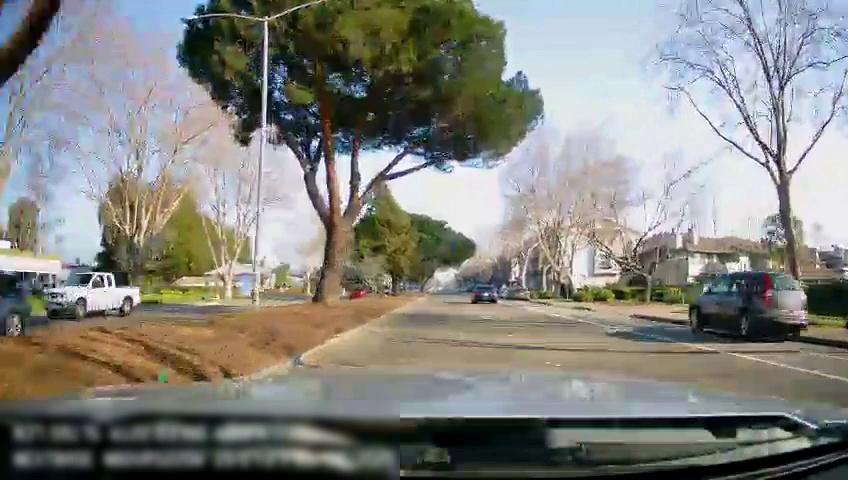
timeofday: Day
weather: Sunny
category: Drivable Space
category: Drivable Space
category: Vehicles | SUV
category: Vehicles | Car
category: Vehicles | Car
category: Vehicles | Car
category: Vehicles | Truck
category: Vehicles | Car
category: Vehicles | Bus
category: Lanes | Current Lane
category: Lanes | Alternate Lane
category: Lanes | Alternate Lane